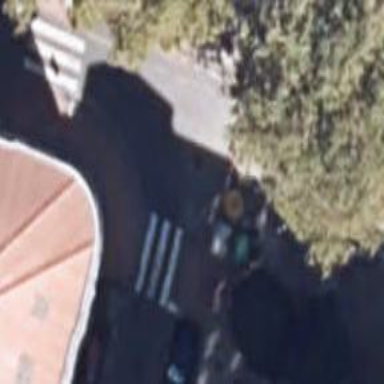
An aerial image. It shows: Marked crossing on the road.